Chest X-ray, AP view. Patient: 65 years old, sex M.
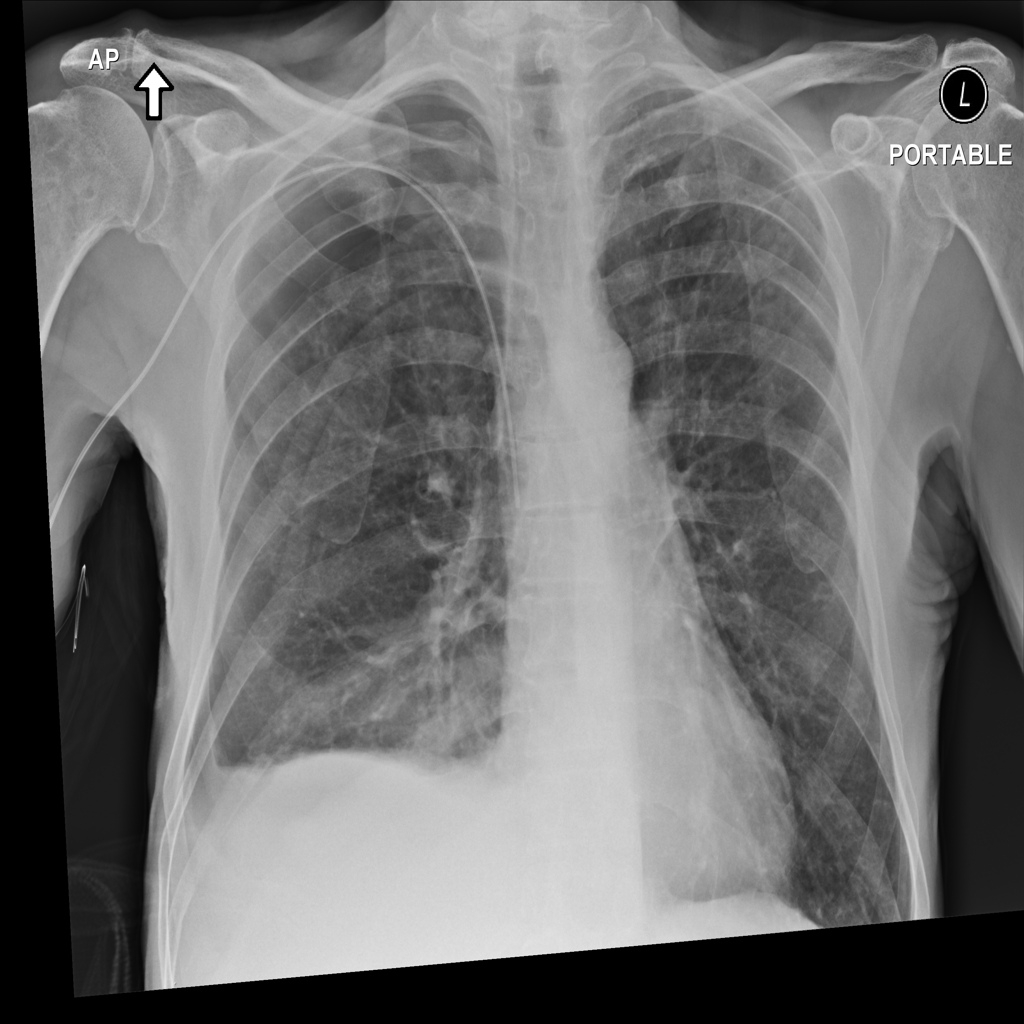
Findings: Effusion, Pneumothorax